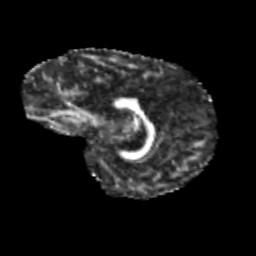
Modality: FA
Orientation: sagittal
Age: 10
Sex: male
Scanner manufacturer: siemens
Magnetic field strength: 3 T
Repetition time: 3.8 s
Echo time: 0.07 s